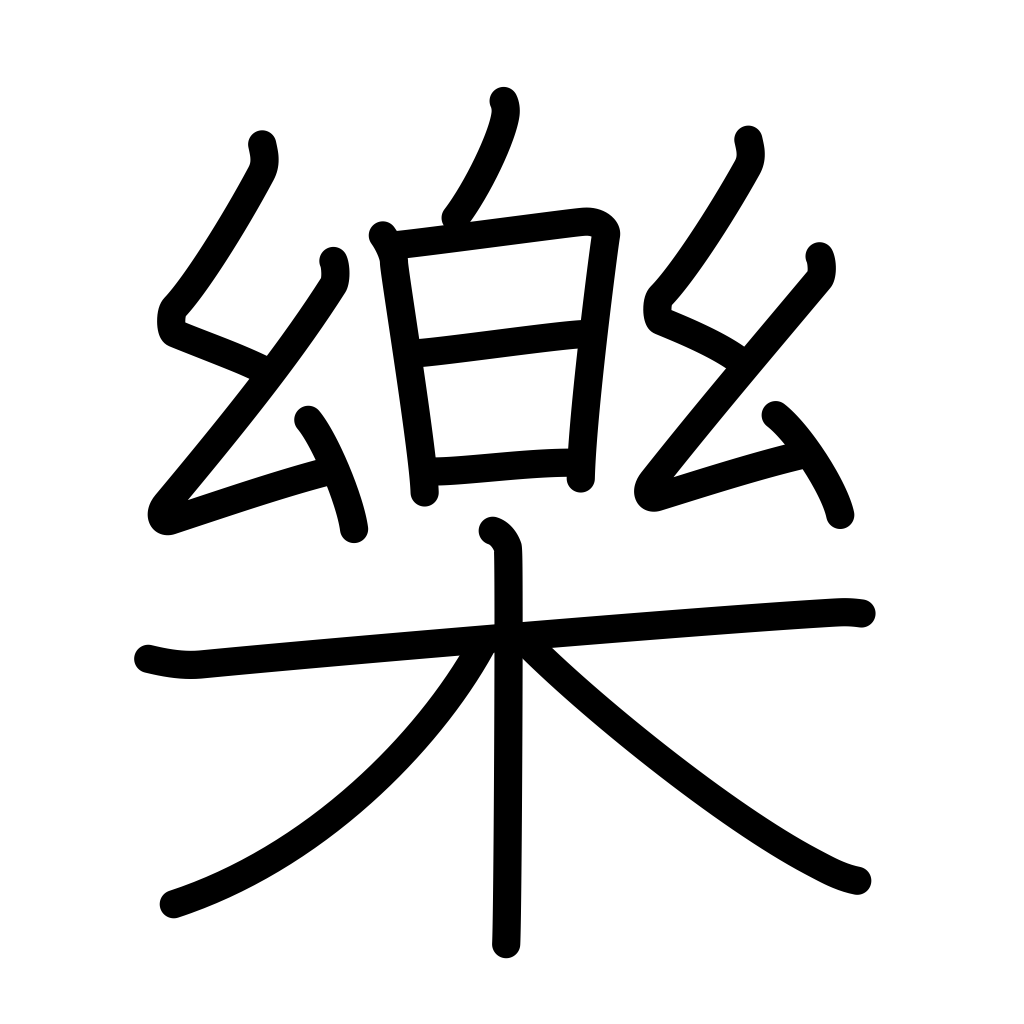
Meaning: music, comfort